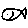
Label: fish